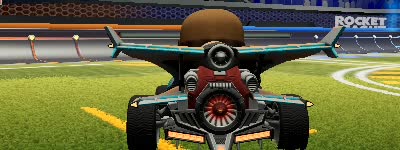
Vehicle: aftershock